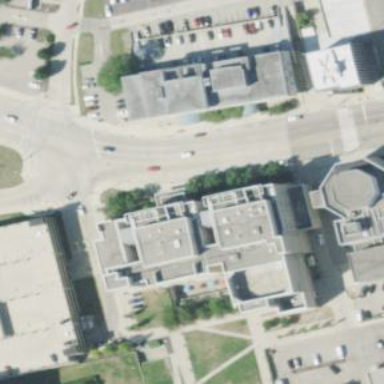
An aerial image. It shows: Courthouse building.